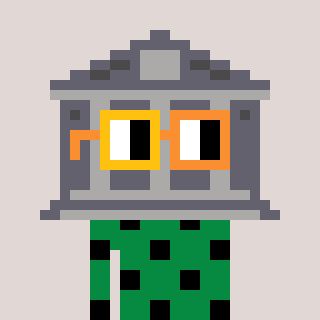
a pixel art character with square yellow and orange glasses, a bank-shaped head and a green-colored body on a warm background